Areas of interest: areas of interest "Nanjing Vocational Institute of Transportation Library"
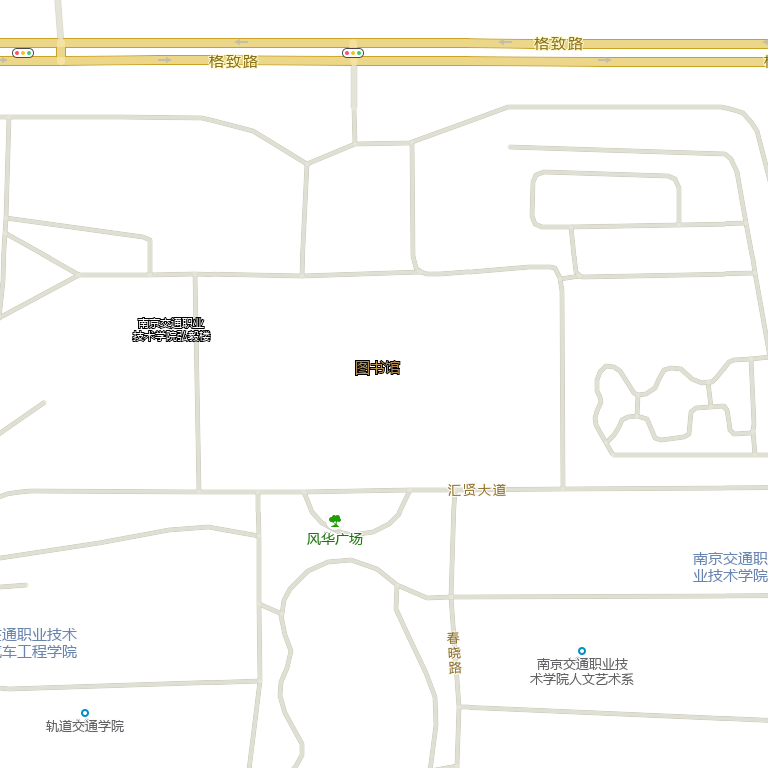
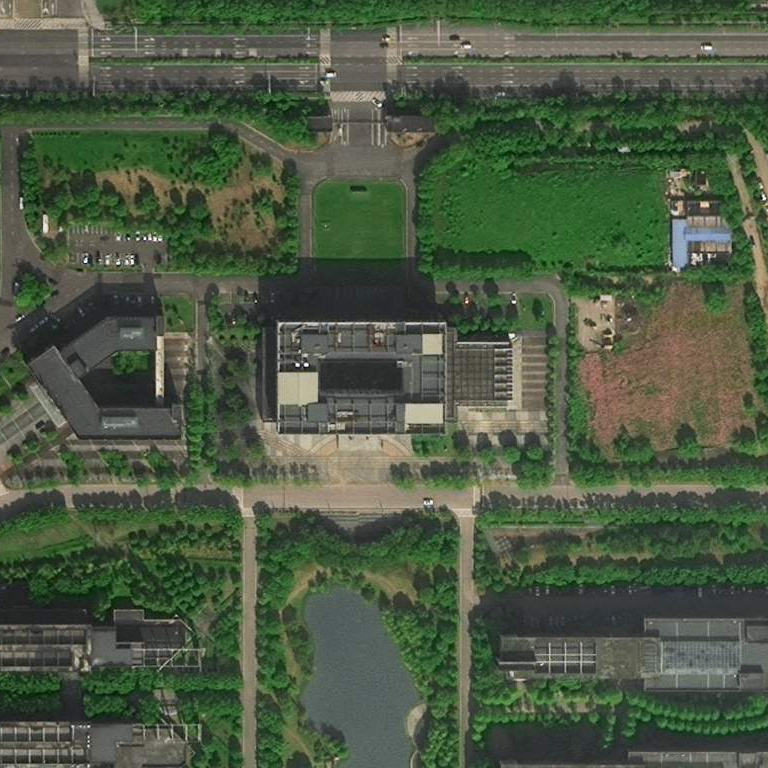